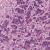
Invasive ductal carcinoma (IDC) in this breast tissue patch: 1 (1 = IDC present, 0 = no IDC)